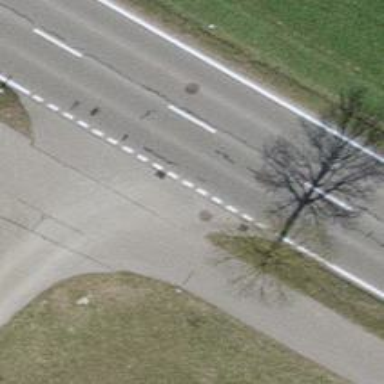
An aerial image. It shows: Urban area featuring tree as natural element.